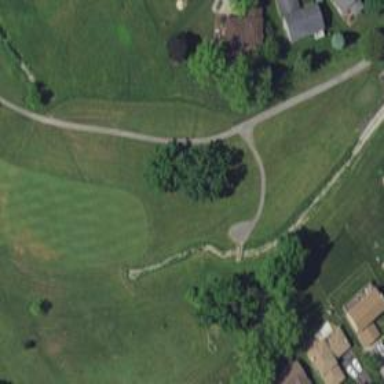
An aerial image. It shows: Path for golf carts.